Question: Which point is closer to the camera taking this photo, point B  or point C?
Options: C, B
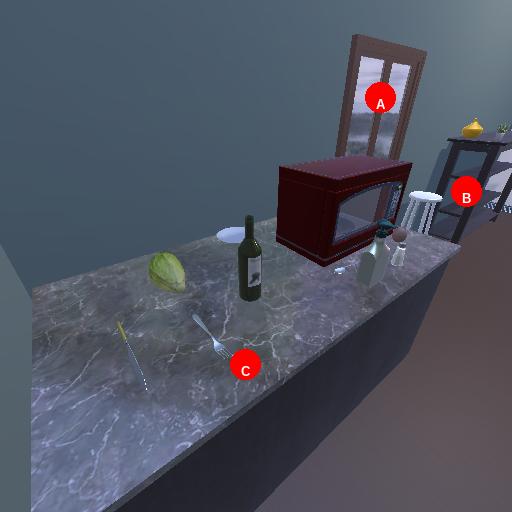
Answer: C